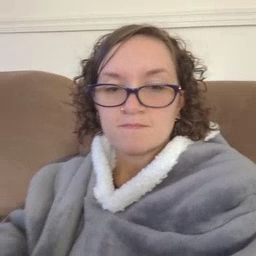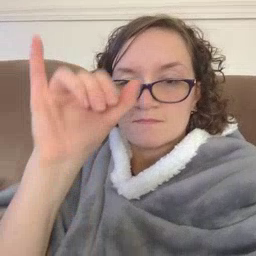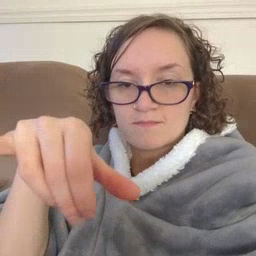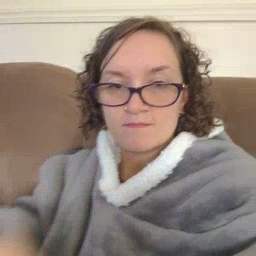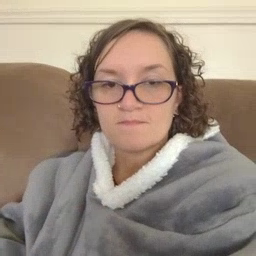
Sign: that